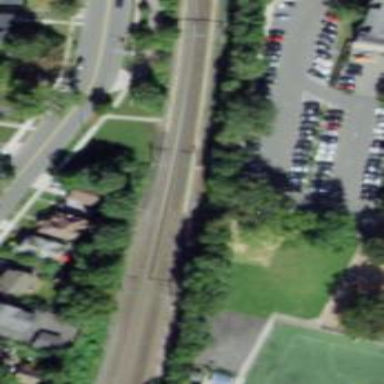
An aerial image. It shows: Railway track with contact lines for electrification.